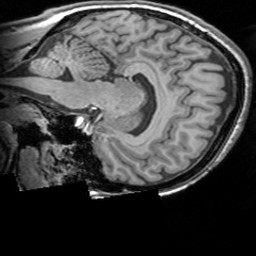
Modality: T1w
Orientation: sagittal
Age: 26
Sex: female
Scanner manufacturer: siemens
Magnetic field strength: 3 T
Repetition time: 1.63 s
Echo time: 0.00311 s